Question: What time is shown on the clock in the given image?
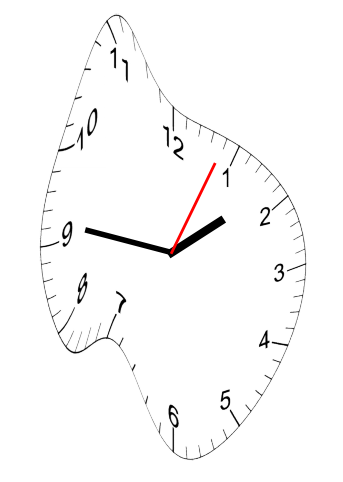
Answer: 01:46:04